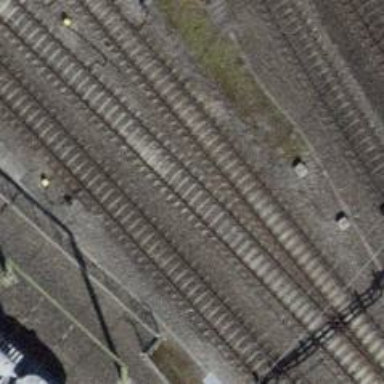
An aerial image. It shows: Single-track electrified railway with contact line.